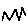
Label: zigzag